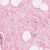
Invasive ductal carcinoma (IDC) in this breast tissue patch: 0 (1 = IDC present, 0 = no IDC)